Question: In my code-behind, I'm trying to return the hexcode for a unicode character.
I'm trying to output any one of these characters for the Segoe UI Symbol font: <URL>. For example, "U+1F60A".
If I do so via my xaml, such as:
'''
FontFamily="Segoe UI Symbol" Text="&#x1F60A;"
'''
Then it works fine.
But if I bind the value to retrieve it via a .cs converter class, the correct character doesn't appear:
'''
FontFamily="Segoe UI Symbol" Text="{Binding Pivot7Days.EmojiWeekendSummary, Converter={StaticResource EmoticonConverter}}"
'''
Converter class:
'''
switch (input)
{
case "happy":
return "oA";
case "sad":
return "oB";
default:
return "o0";
}
'''
I get an entirely different character followed by the final character in the returned string, such as 'A', 'B' or '0'. For example, when I should be seeing a face with tongue out (U+1F60B), I instead get the following:

Am I using the incorrect escape sequence in my code behind?
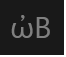
Answer: Characters beyond U+FFFF cannot be directly written as '\u....' literals (if you try that, only the first four hex digits are used, and you get a wrong character) but as a surrogate pair or, easier, using an eight-digit '\U' literal, e.g. ''\U0001F60A'' for U+1F60A.